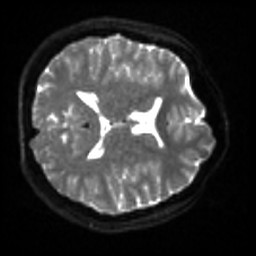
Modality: sbref
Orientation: axial
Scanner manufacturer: siemens
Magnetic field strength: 3 T
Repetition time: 4 s
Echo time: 0.0594 s